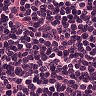
Metastatic tissue present: no